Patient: sex F, age 59
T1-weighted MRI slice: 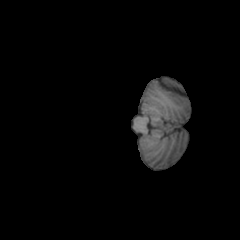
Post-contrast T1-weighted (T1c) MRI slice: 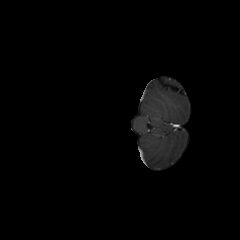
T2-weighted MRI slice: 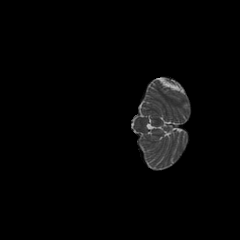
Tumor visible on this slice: no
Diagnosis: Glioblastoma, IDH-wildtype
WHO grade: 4